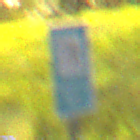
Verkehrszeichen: Verkehrshelfer
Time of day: Night
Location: Outdoor (Suburban)
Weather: PartlyCloudy
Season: NotSpecified
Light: Artificial